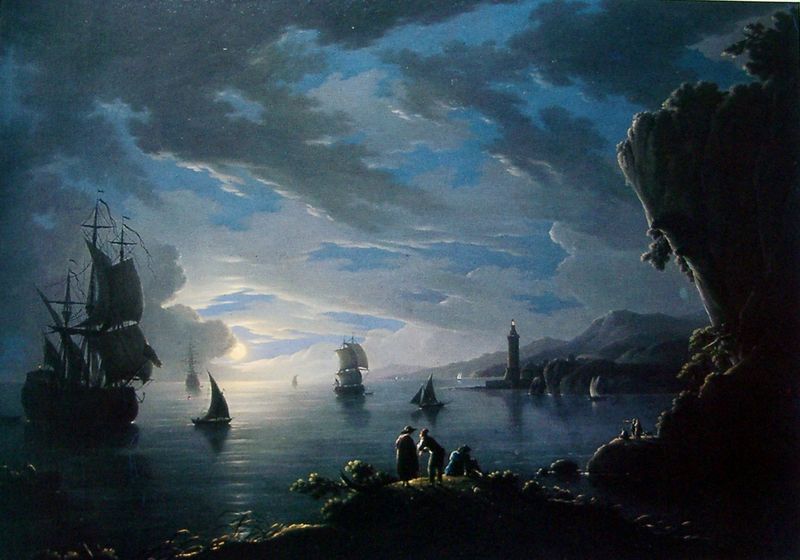
Titel: Marine bei Mondbeleuchtung
Künstler: Michael Wutky
Standort: Wien
Institution: Gemäldegalerie der Akademie der Bildenden Künste
Schlagwörter: baum, berg, blau, dunkel, felsen, feuer, gemälde, himmel, laub, mann, meer, schatten, wasser, weiß, wolken, bäume, frauen, grün, landschaft, menschen, see, ufer, abend, frau, grau, hintergrund, hut, licht, männer, nacht, schwarz, stuhl, türkis, gras, wolke, leute, mensch, steine, dämmerung, horizont, hügel, morgen, natur, sonnenaufgang, spiegelung, strauch, wind, busch, büsche, sonne, pflanzen, höhle, wald, boot, boote, turm, nachthimmel, küste, ruhig, schiff, schiffe, segel, segelboot, segelschiffe, strand, ruhe, zuschauer, fahne, mast, segelschiff, abhang, berge, fels, gebirge, klippen, mauer, bergkette, sonnenuntergang, hüge, weis, bug, figuren, hafen, masten, friedrich, romantik, brandung, seestück, unwetter, vernet, wasse, spiegeln, stimmung, warten, mondlicht, bucht, glitzern, leuchten, segelboote, klippe, steilküste, mond, blautöne, leuchtturm, mondschein, himme, tonig, grotte, ankunft, caspar david friedrich, bänder, abenddämmerung, segelmast, leuchturm, botte, merr, maritim, dreimaster, wolekn, wolken himmel, schifffe, blaumenschen, leuchttum, segelshchiffe, wasser leuchtturm, leuchttürm, gemälde4meer